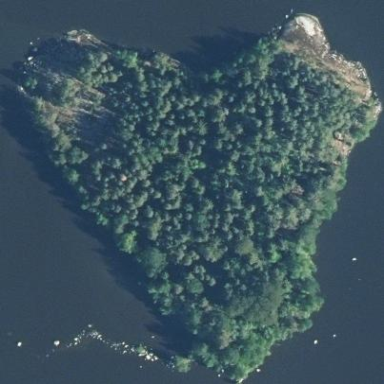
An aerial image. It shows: Islet.